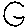
Label: moon